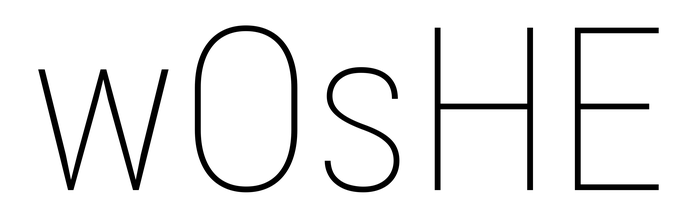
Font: Roboto_Condensed_Thin